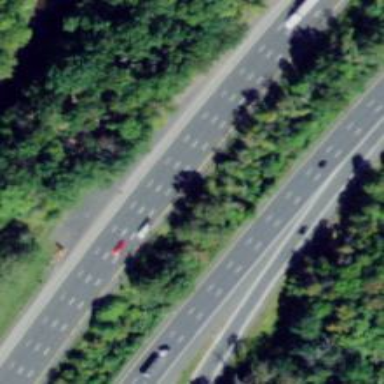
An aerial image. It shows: Motorway junction.